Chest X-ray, PA view. Patient: 57 years old, sex M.
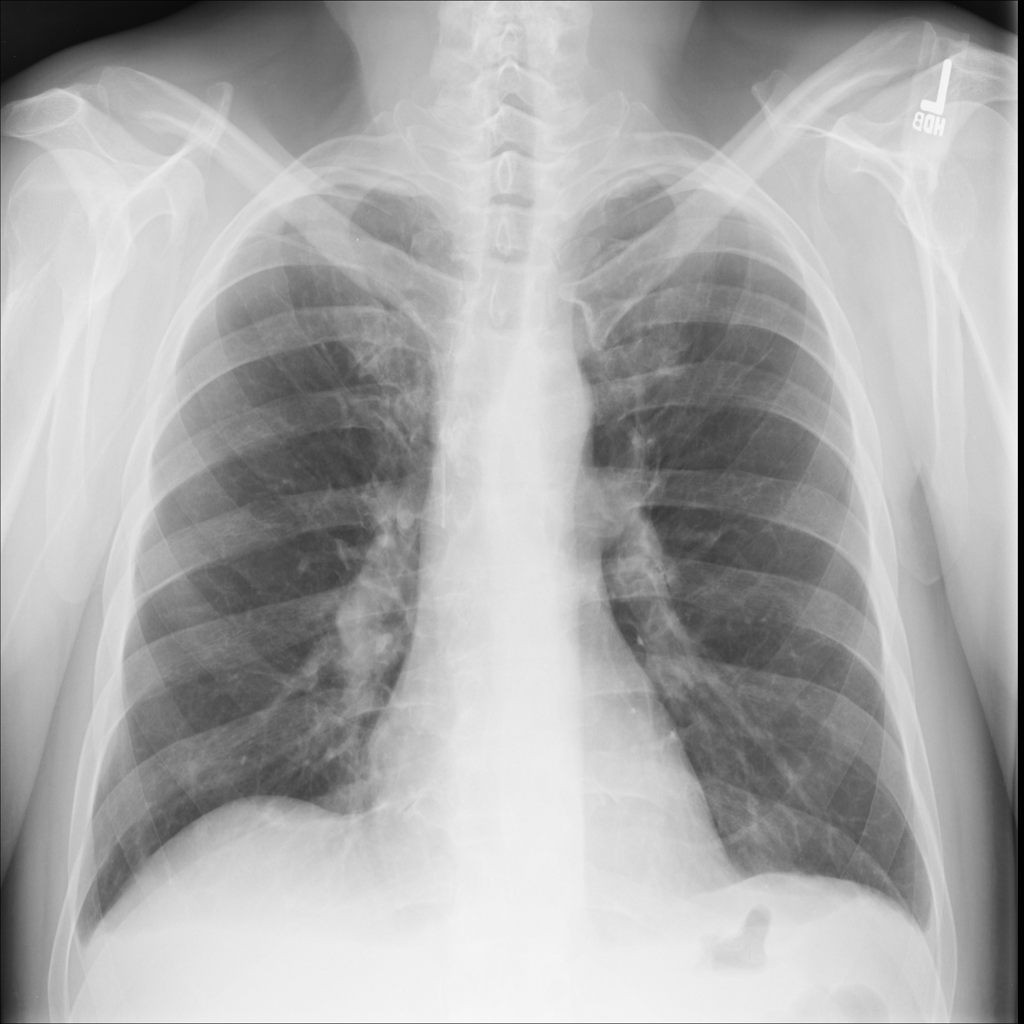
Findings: Effusion, Infiltration